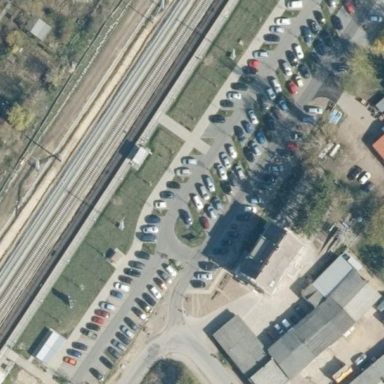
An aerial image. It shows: Platform for public transport and railway services.